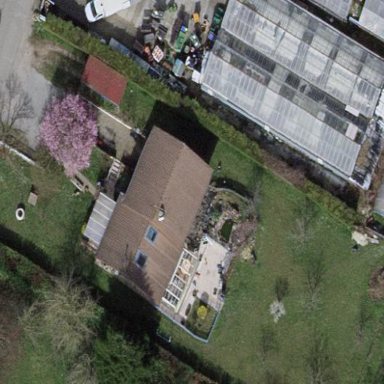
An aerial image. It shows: Greenhouse.